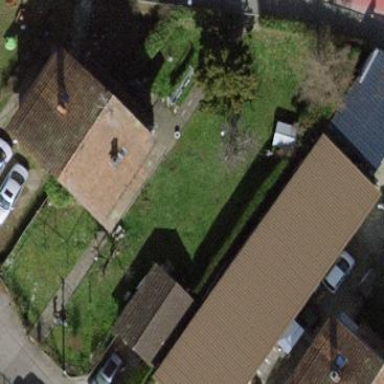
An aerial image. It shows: Garden surrounded by fence.